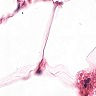
Metastatic tissue present: no